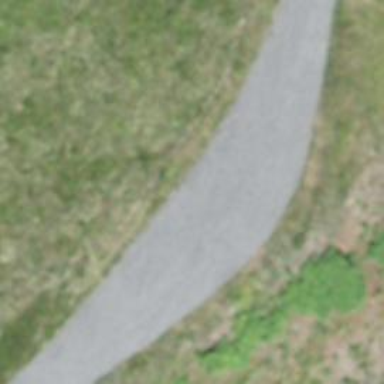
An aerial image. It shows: Passing place on the road.